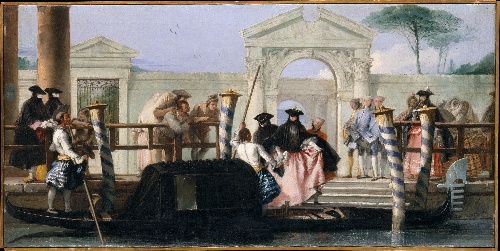
Title: The Departure of the Gondola
Artist: Giovanni Domenico Tiepolo
Artist bio: Italian, Venice 1727–1804 Venice
Date: mid-1760s
Object type: Painting
Classification: Paintings
Medium: Oil on canvas
Dimensions: 14 1/8 × 28 3/4 in. (35.9 × 73 cm)
Department: European Paintings
Credit line: Bequest of Mrs. Charles Wrightsman, 2019
Accession year: 2019
Repository: Metropolitan Museum of Art, New York, NY
Tags: Masks|Men|Women|Canals|Boats